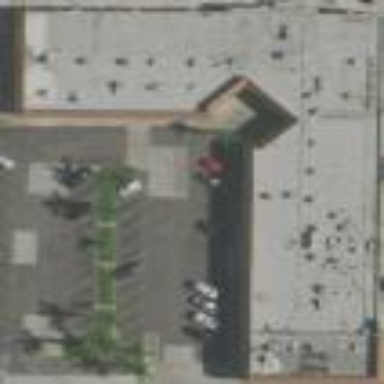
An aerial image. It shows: Retail building.